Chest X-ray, AP view. Patient: 33 years old, sex F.
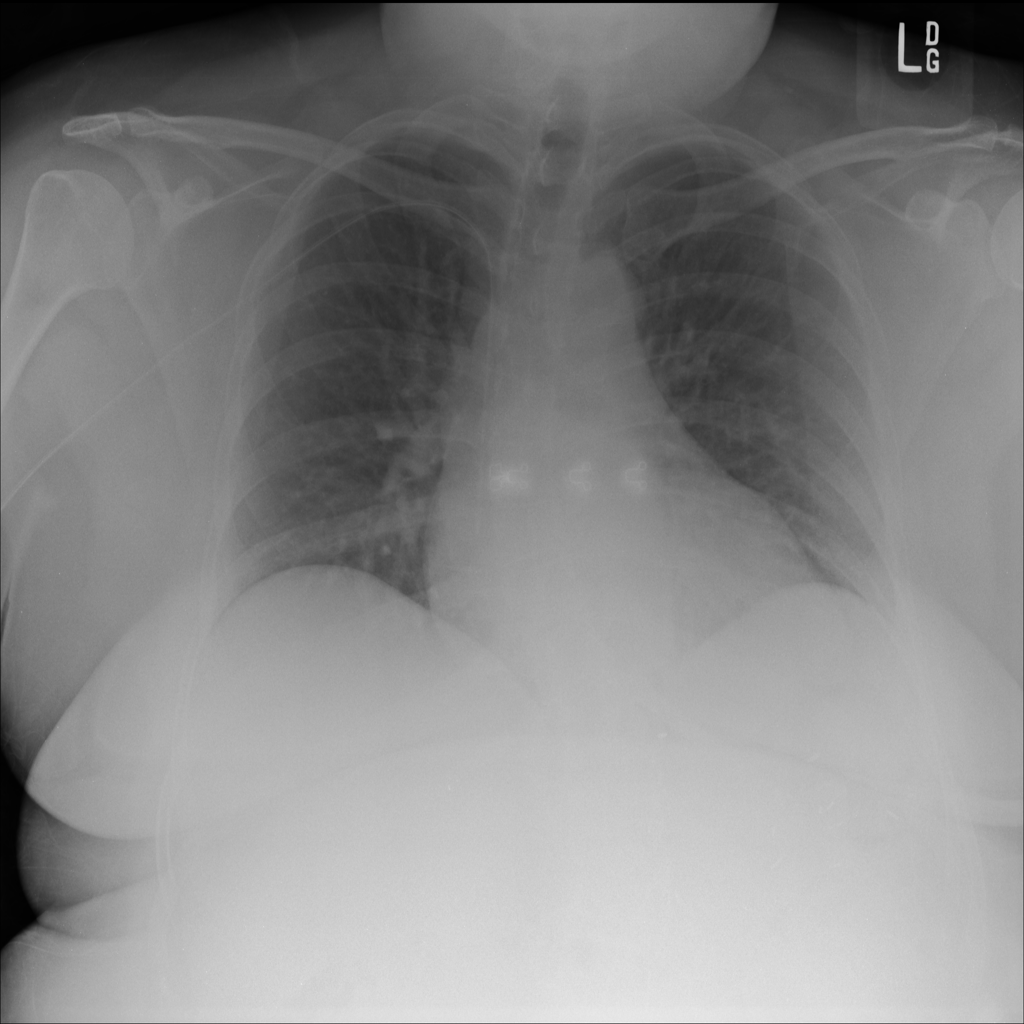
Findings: No Finding